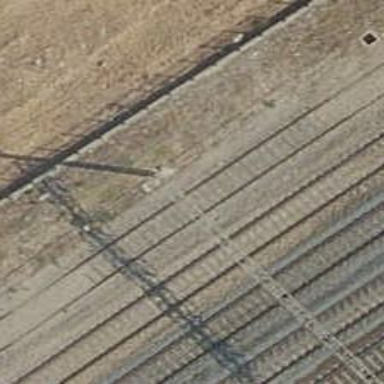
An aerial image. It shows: Rail yard with electrified contact lines for the trains.